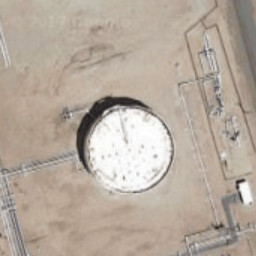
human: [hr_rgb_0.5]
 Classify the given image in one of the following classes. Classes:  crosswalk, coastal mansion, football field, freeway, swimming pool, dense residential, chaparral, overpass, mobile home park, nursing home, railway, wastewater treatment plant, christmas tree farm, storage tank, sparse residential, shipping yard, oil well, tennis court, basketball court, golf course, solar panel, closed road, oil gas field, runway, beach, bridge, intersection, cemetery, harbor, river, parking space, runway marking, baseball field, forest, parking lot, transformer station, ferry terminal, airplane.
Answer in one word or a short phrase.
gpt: storage tank